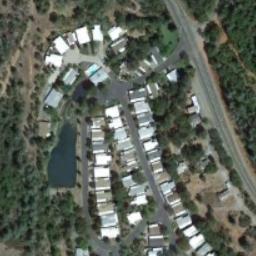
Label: mobile_home_park